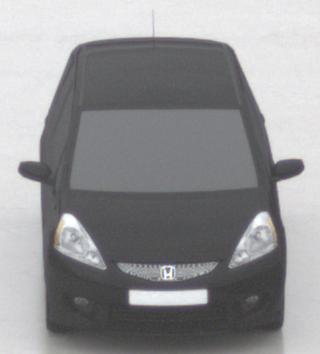
Make: Honda
Model: Jazz 1.2
Detailed model: Jazz (III) (11/08 - 04/11)
Model produced from: 2008/11
Model produced until: 2010/10
Doors: 5
Color: black
Road condition: wet road
Daytime: midday
Contrast: low contrast